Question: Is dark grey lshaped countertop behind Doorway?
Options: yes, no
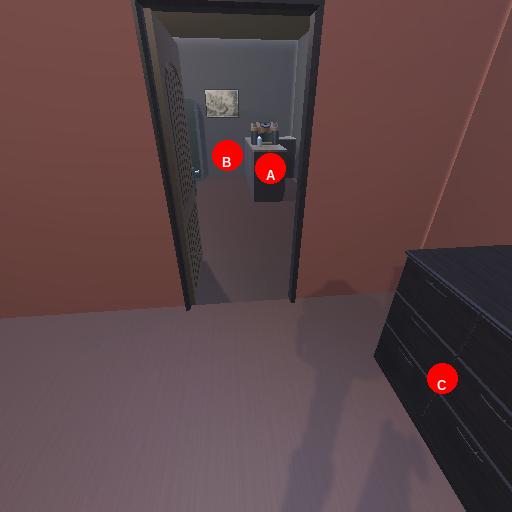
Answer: yes